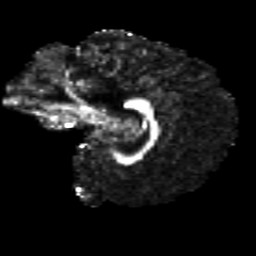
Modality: FA
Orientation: sagittal
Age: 19
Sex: female
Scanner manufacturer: siemens
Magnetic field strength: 3 T
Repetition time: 8.8 s
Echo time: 0.085 s